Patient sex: M
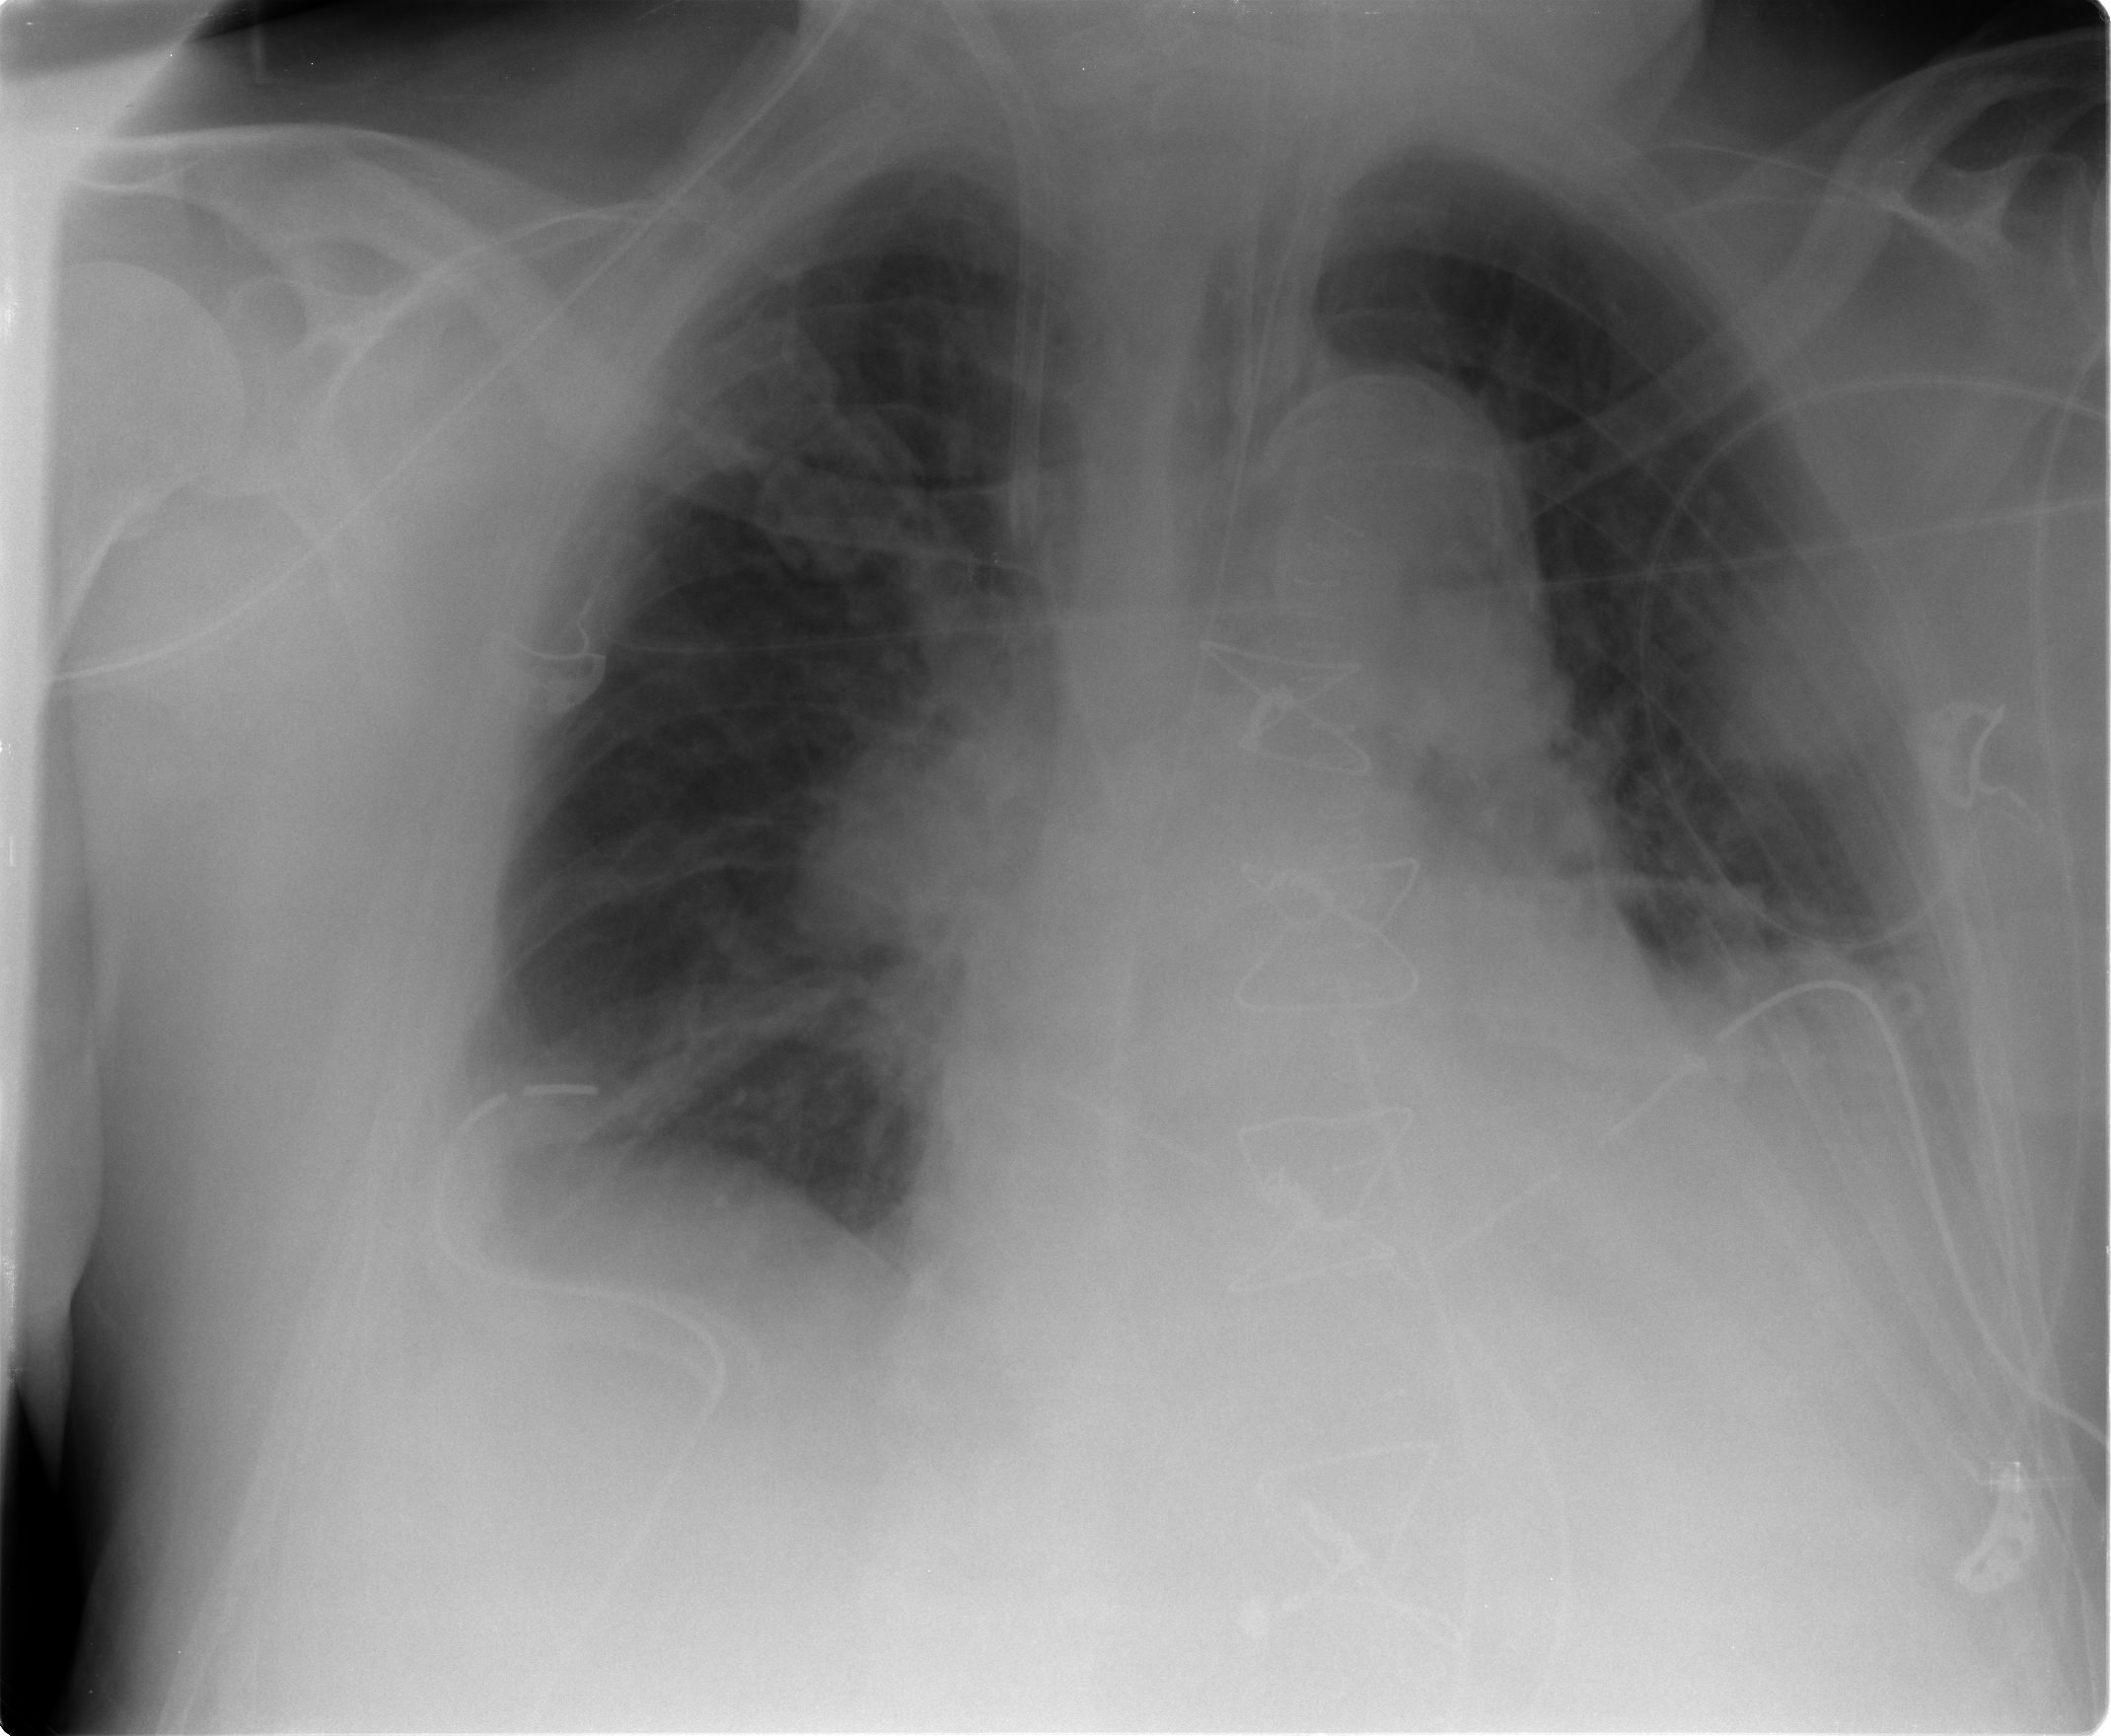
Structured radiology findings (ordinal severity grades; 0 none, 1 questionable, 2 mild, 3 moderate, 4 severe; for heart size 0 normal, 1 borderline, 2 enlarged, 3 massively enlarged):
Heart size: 1
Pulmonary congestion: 2
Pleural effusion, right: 2
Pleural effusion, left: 2
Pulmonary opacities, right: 0
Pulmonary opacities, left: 0
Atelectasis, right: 2
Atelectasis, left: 2